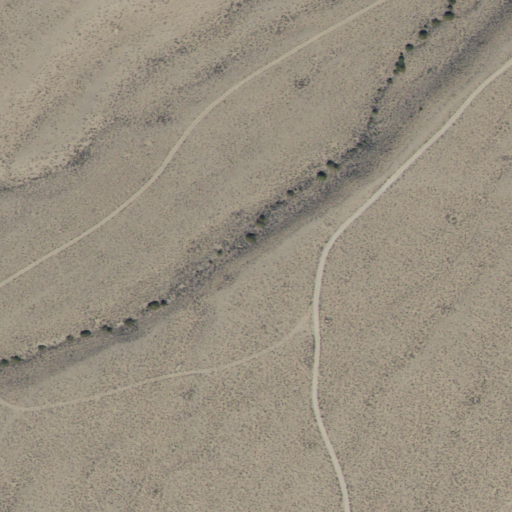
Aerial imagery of valley in Idaho named Cedar Gulch containing only grassland